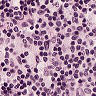
Metastatic tissue present: no